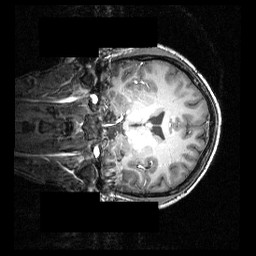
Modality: T1w
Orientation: coronal
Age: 22
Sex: male
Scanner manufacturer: siemens
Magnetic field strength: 3.951 T
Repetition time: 1.5 s
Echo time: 0.00335 s